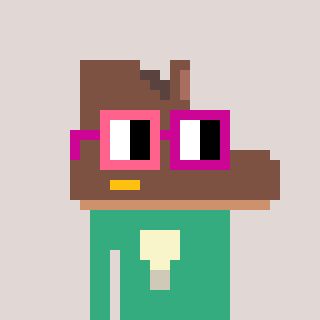
a pixel art character with square pink and red glasses, a boot-shaped head and a teal-colored body on a warm background